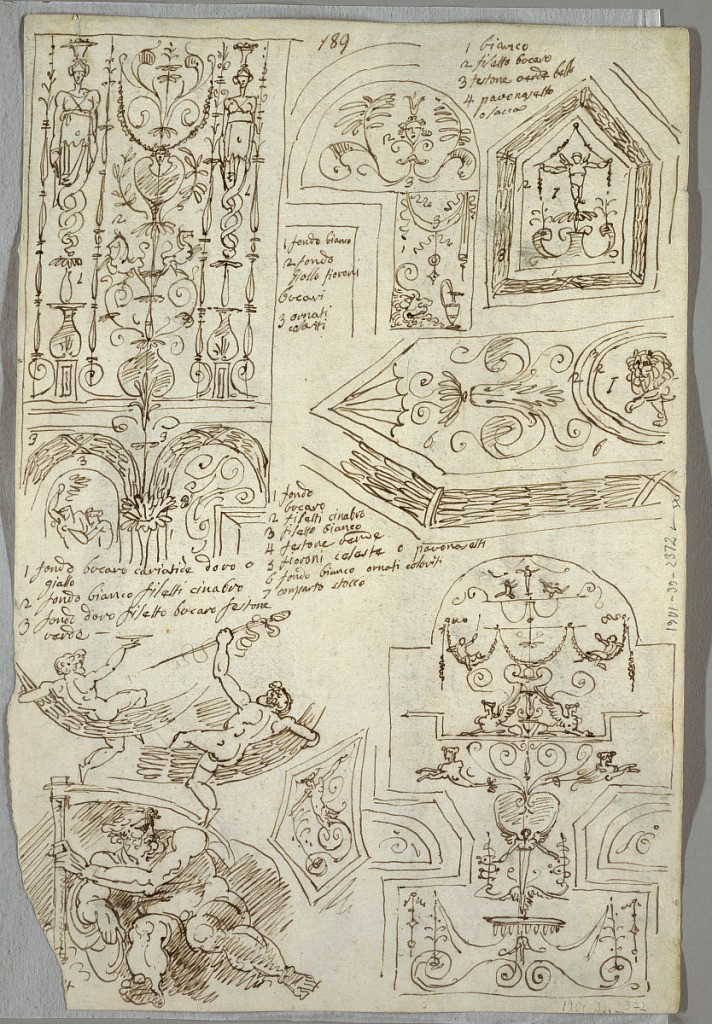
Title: Six Decorative Studies; Verso, Anatomical Study
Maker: Felice Giani, Italian, 1758–1823
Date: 1814–18
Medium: Pen and ink, brush and watercolor washes over graphite on laid paper
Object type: Drawing
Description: Six decorative studies showing partitions with putti and garlands; allegory of time. Verso: Anatomical study of right arm; frieze of Nereid and Triton.